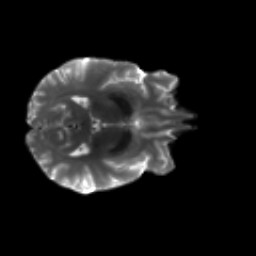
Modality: T2w
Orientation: axial
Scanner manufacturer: siemens
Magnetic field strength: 3 T
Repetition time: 4.16 s
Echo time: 0.0806 s